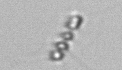
Label: Chaetoceros